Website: walmart
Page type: store-pickup
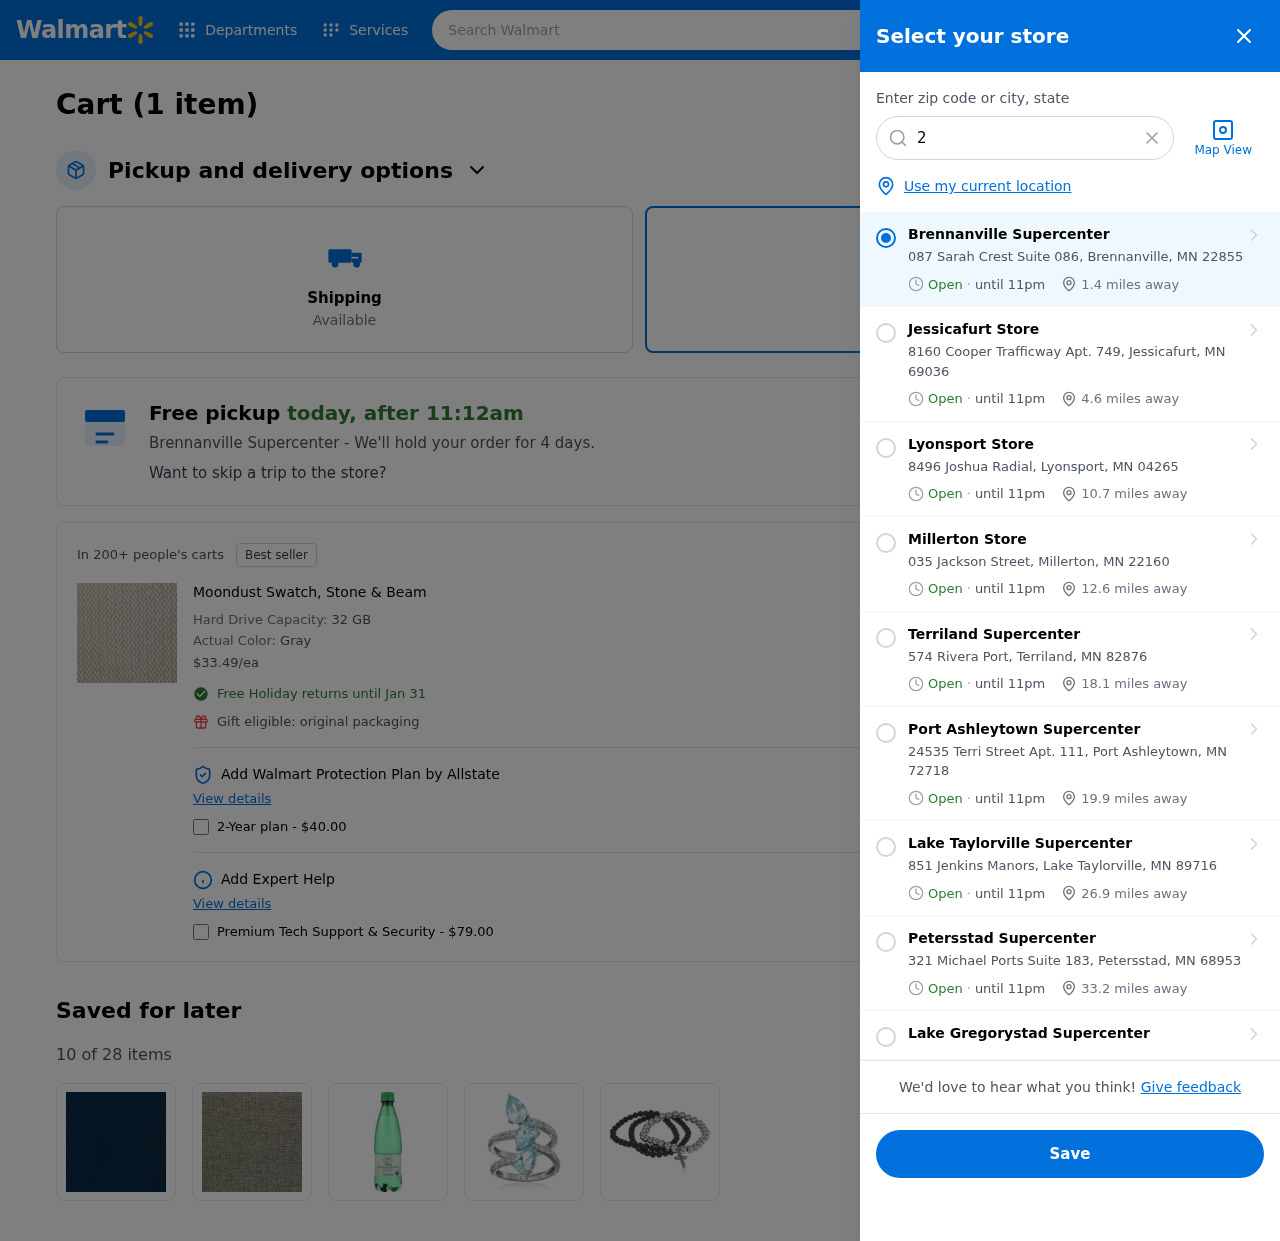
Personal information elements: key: PII_CITY
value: Brennanville
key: PII_CITY
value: Brennanville Supercenter
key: PII_CITY_STATE_ZIP
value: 087 Sarah Crest Suite 086, Brennanville, MN 22855
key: PII_LOCATION1_CITY
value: Jessicafurt Store
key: PII_LOCATION1_CITY_STATE_ZIP
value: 8160 Cooper Trafficway Apt. 749, Jessicafurt, MN 69036
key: PII_LOCATION2_CITY
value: Lyonsport Store
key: PII_LOCATION2_CITY_STATE_ZIP
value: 8496 Joshua Radial, Lyonsport, MN 04265
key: PII_LOCATION3_CITY
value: Millerton Store
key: PII_LOCATION3_CITY_STATE_ZIP
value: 035 Jackson Street, Millerton, MN 22160
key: PII_LOCATION4_CITY
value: Terriland Supercenter
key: PII_LOCATION4_CITY_STATE_ZIP
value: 574 Rivera Port, Terriland, MN 82876
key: PII_LOCATION5_CITY
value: Port Ashleytown Supercenter
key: PII_LOCATION5_CITY_STATE_ZIP
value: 24535 Terri Street Apt. 111, Port Ashleytown, MN 72718
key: PII_LOCATION6_CITY
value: Lake Taylorville Supercenter
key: PII_LOCATION6_CITY_STATE_ZIP
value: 851 Jenkins Manors, Lake Taylorville, MN 89716
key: PII_LOCATION7_CITY
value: Petersstad Supercenter
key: PII_LOCATION7_CITY_STATE_ZIP
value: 321 Michael Ports Suite 183, Petersstad, MN 68953
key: PII_LOCATION8_CITY
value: Lake Gregorystad Supercenter
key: PII_POSTCODE
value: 22855
Product elements: key: PRODUCT1_NAME
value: Moondust Swatch, Stone & Beam
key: PRODUCT1_PRICE
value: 33.49
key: PRODUCT1_DESC
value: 32 GB
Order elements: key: ORDER_NUM_ITEMS
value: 1
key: ORDER_NUM_ITEMS
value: Cart (1 item)
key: ORDER_DELIVERY_DATE
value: today, after 11:12am
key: ORDER_ITEM1_QUANTITY
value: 1
Search elements: key: HEADER_SEARCH
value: Search Walmart
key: SEARCH_LOCATION
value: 22855